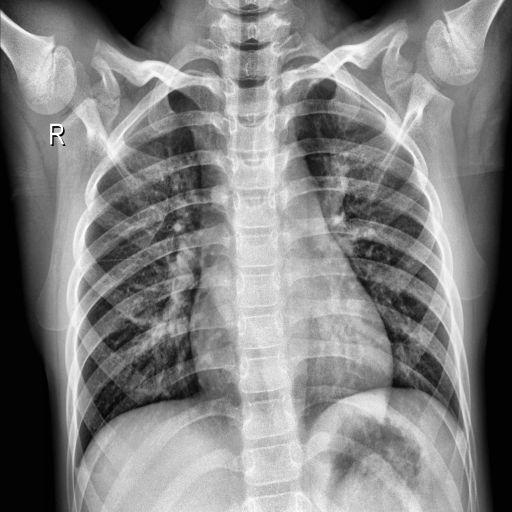
Finding: NORMAL